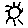
Label: sun